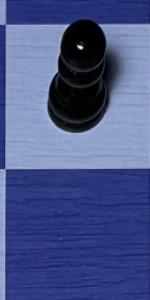
Label: Empty